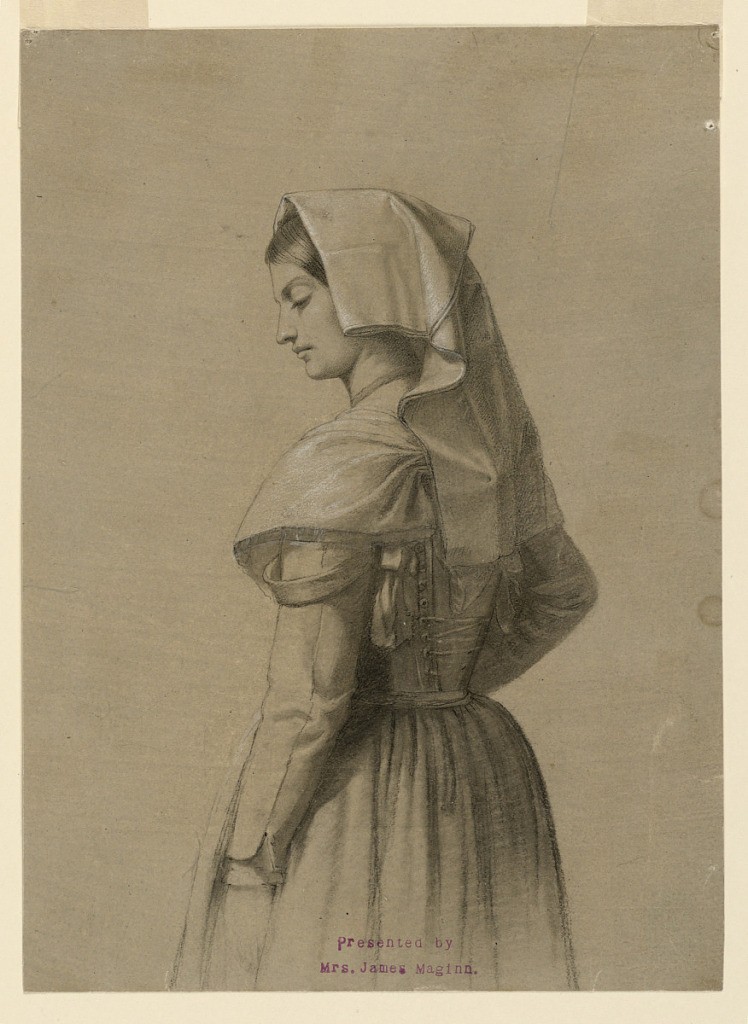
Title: A peasant woman from the neighborhood of Rome
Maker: Miguel Alfarren, Spanish
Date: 1848
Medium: Black crayon, brush and white heightening on gray prepared paper
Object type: Drawing
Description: Three-quarter figure shown from left back. Head is lowered and shown in profile. Left hand is slightly sketched; right one is shown.